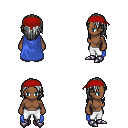
a pixel art fantasy rpg character, female body template, human, dark skin, blue cape, white pants, gray long hairstyle, red bandana, metal boots, four views (front, back, left, right), 2x2 character sprite sheet, small pixel art, hard edges, no anti-aliasing